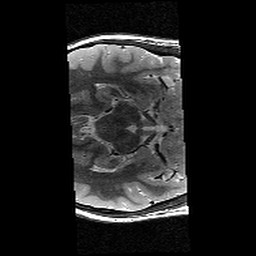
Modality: T2w
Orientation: axial
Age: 12
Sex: female
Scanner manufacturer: siemens
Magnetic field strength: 3 T
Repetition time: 9.23 s
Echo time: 0.067 s